Interaction volume radius: 10 \u00c5
Interaction volume height: 10 \u00c5
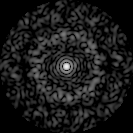
Disorder parameter: 0.8344